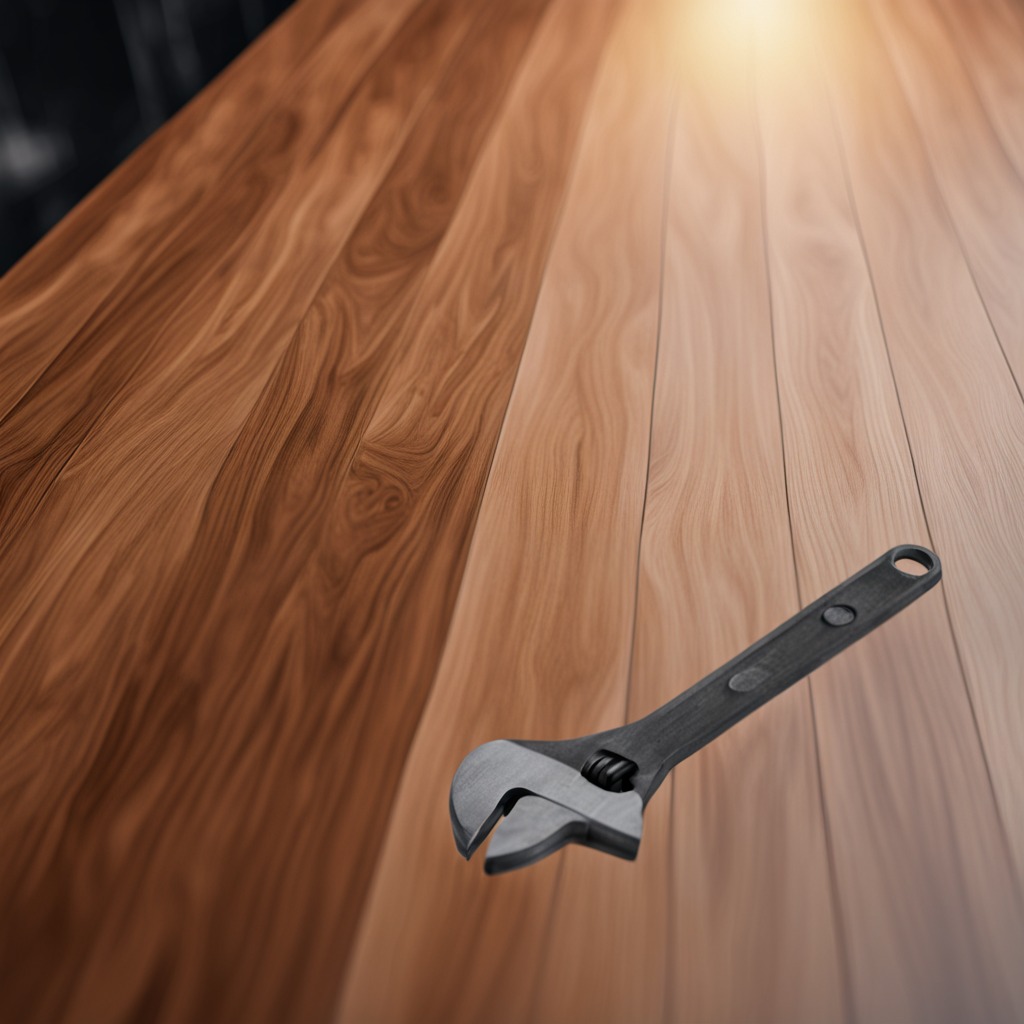
A wrench is lying on a wooden table in a carpentry studio.